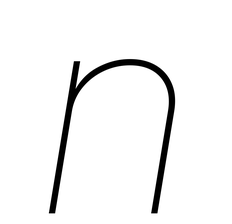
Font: Inter-Italic_Thin_Italic